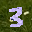
Label: 3